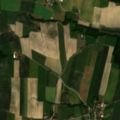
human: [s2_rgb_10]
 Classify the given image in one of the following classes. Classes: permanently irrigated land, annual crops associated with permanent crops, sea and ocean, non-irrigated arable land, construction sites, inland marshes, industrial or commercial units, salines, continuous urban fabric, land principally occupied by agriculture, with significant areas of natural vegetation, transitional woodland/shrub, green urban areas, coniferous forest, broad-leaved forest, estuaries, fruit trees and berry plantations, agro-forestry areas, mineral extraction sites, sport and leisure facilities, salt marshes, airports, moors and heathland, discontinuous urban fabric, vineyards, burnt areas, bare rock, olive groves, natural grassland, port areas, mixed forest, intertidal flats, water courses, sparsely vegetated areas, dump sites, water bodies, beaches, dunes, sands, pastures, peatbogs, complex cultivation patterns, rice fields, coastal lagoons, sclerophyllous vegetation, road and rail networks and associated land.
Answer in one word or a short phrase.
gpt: discontinuous urban fabric, non-irrigated arable land, complex cultivation patterns